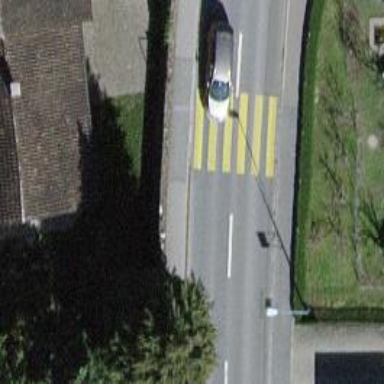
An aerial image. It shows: Zebra crossing on the road.